Field crop: tomato
Growth stage: 1
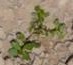
Species: portulaca